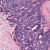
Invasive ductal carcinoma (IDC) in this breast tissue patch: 1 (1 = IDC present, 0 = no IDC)